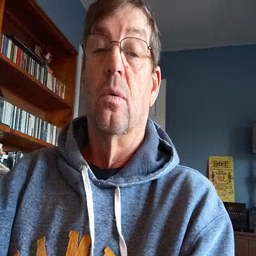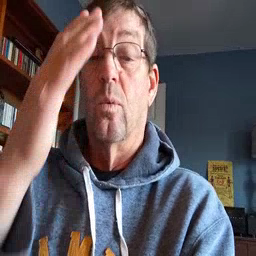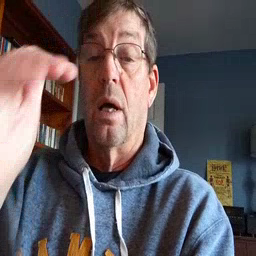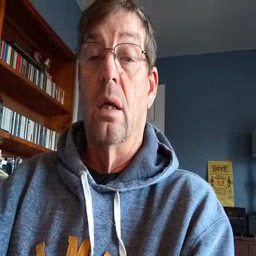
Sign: why